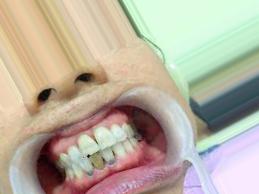
Condition: Tooth Discoloration